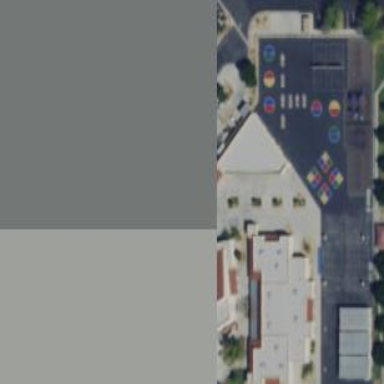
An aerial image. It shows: School.